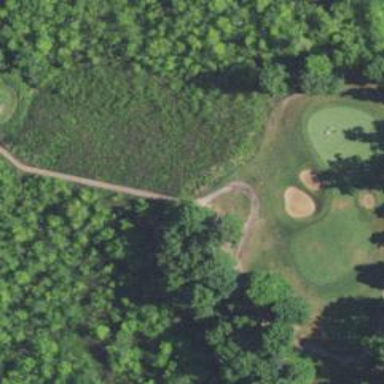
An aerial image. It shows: Path designated for golf carts.